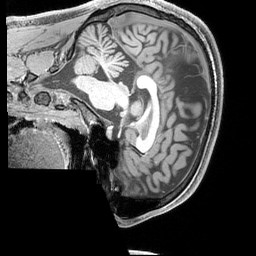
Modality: T1w
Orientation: sagittal
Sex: male
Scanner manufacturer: siemens
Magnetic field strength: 3 T
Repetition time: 2.3 s
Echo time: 0.00226 s